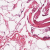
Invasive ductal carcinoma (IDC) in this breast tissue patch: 0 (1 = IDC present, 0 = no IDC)